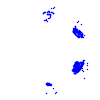
Particle: kaon